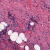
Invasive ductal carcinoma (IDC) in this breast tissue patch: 0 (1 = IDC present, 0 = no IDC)